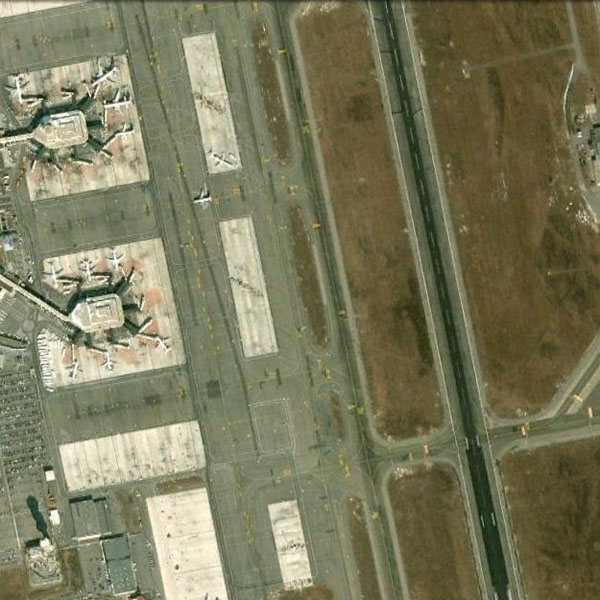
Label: Airport